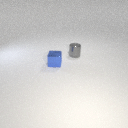
small gray metal cylinder to the right of small blue metal cube